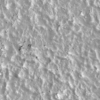
Label: not_dusty